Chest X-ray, PA view. Patient: 33 years old, sex F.
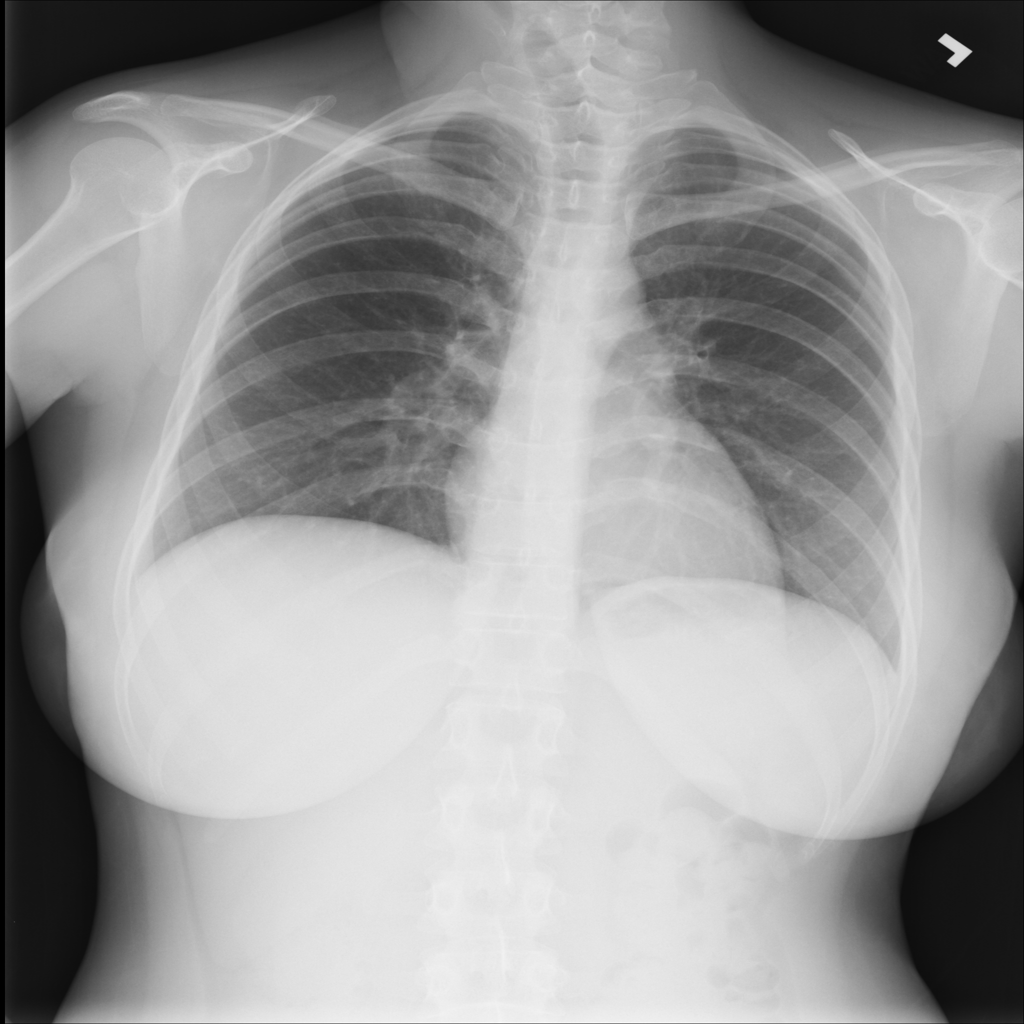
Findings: No Finding